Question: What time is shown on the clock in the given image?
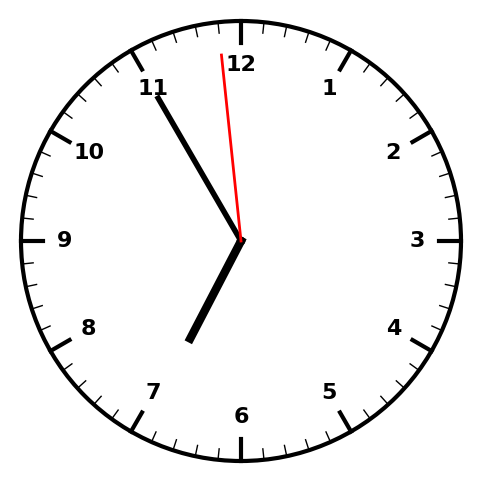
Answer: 06:54:59